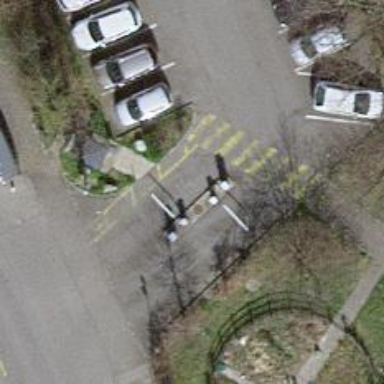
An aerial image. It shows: Lift gate barrier.